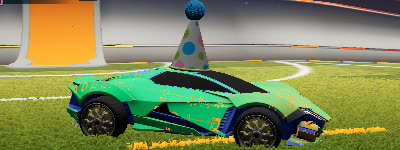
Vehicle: werewolf